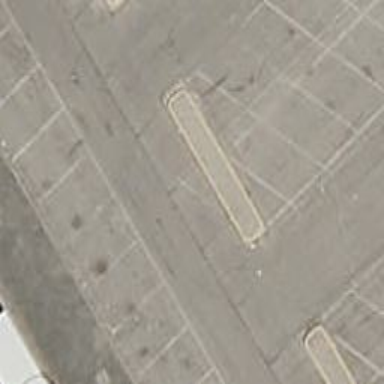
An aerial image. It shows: Road serving as parking aisle.